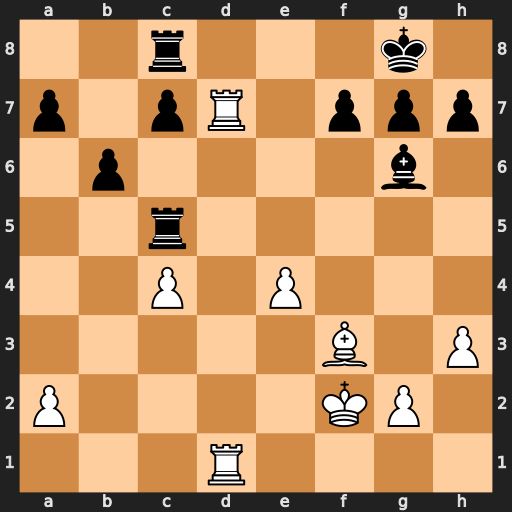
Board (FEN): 2r3k1/p1pR1ppp/1p4b1/2r5/2P1P3/5B1P/P4KP1/3R4
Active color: w
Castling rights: -
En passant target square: -
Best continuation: Rd8+ Rxd8 Rxd8#